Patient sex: F
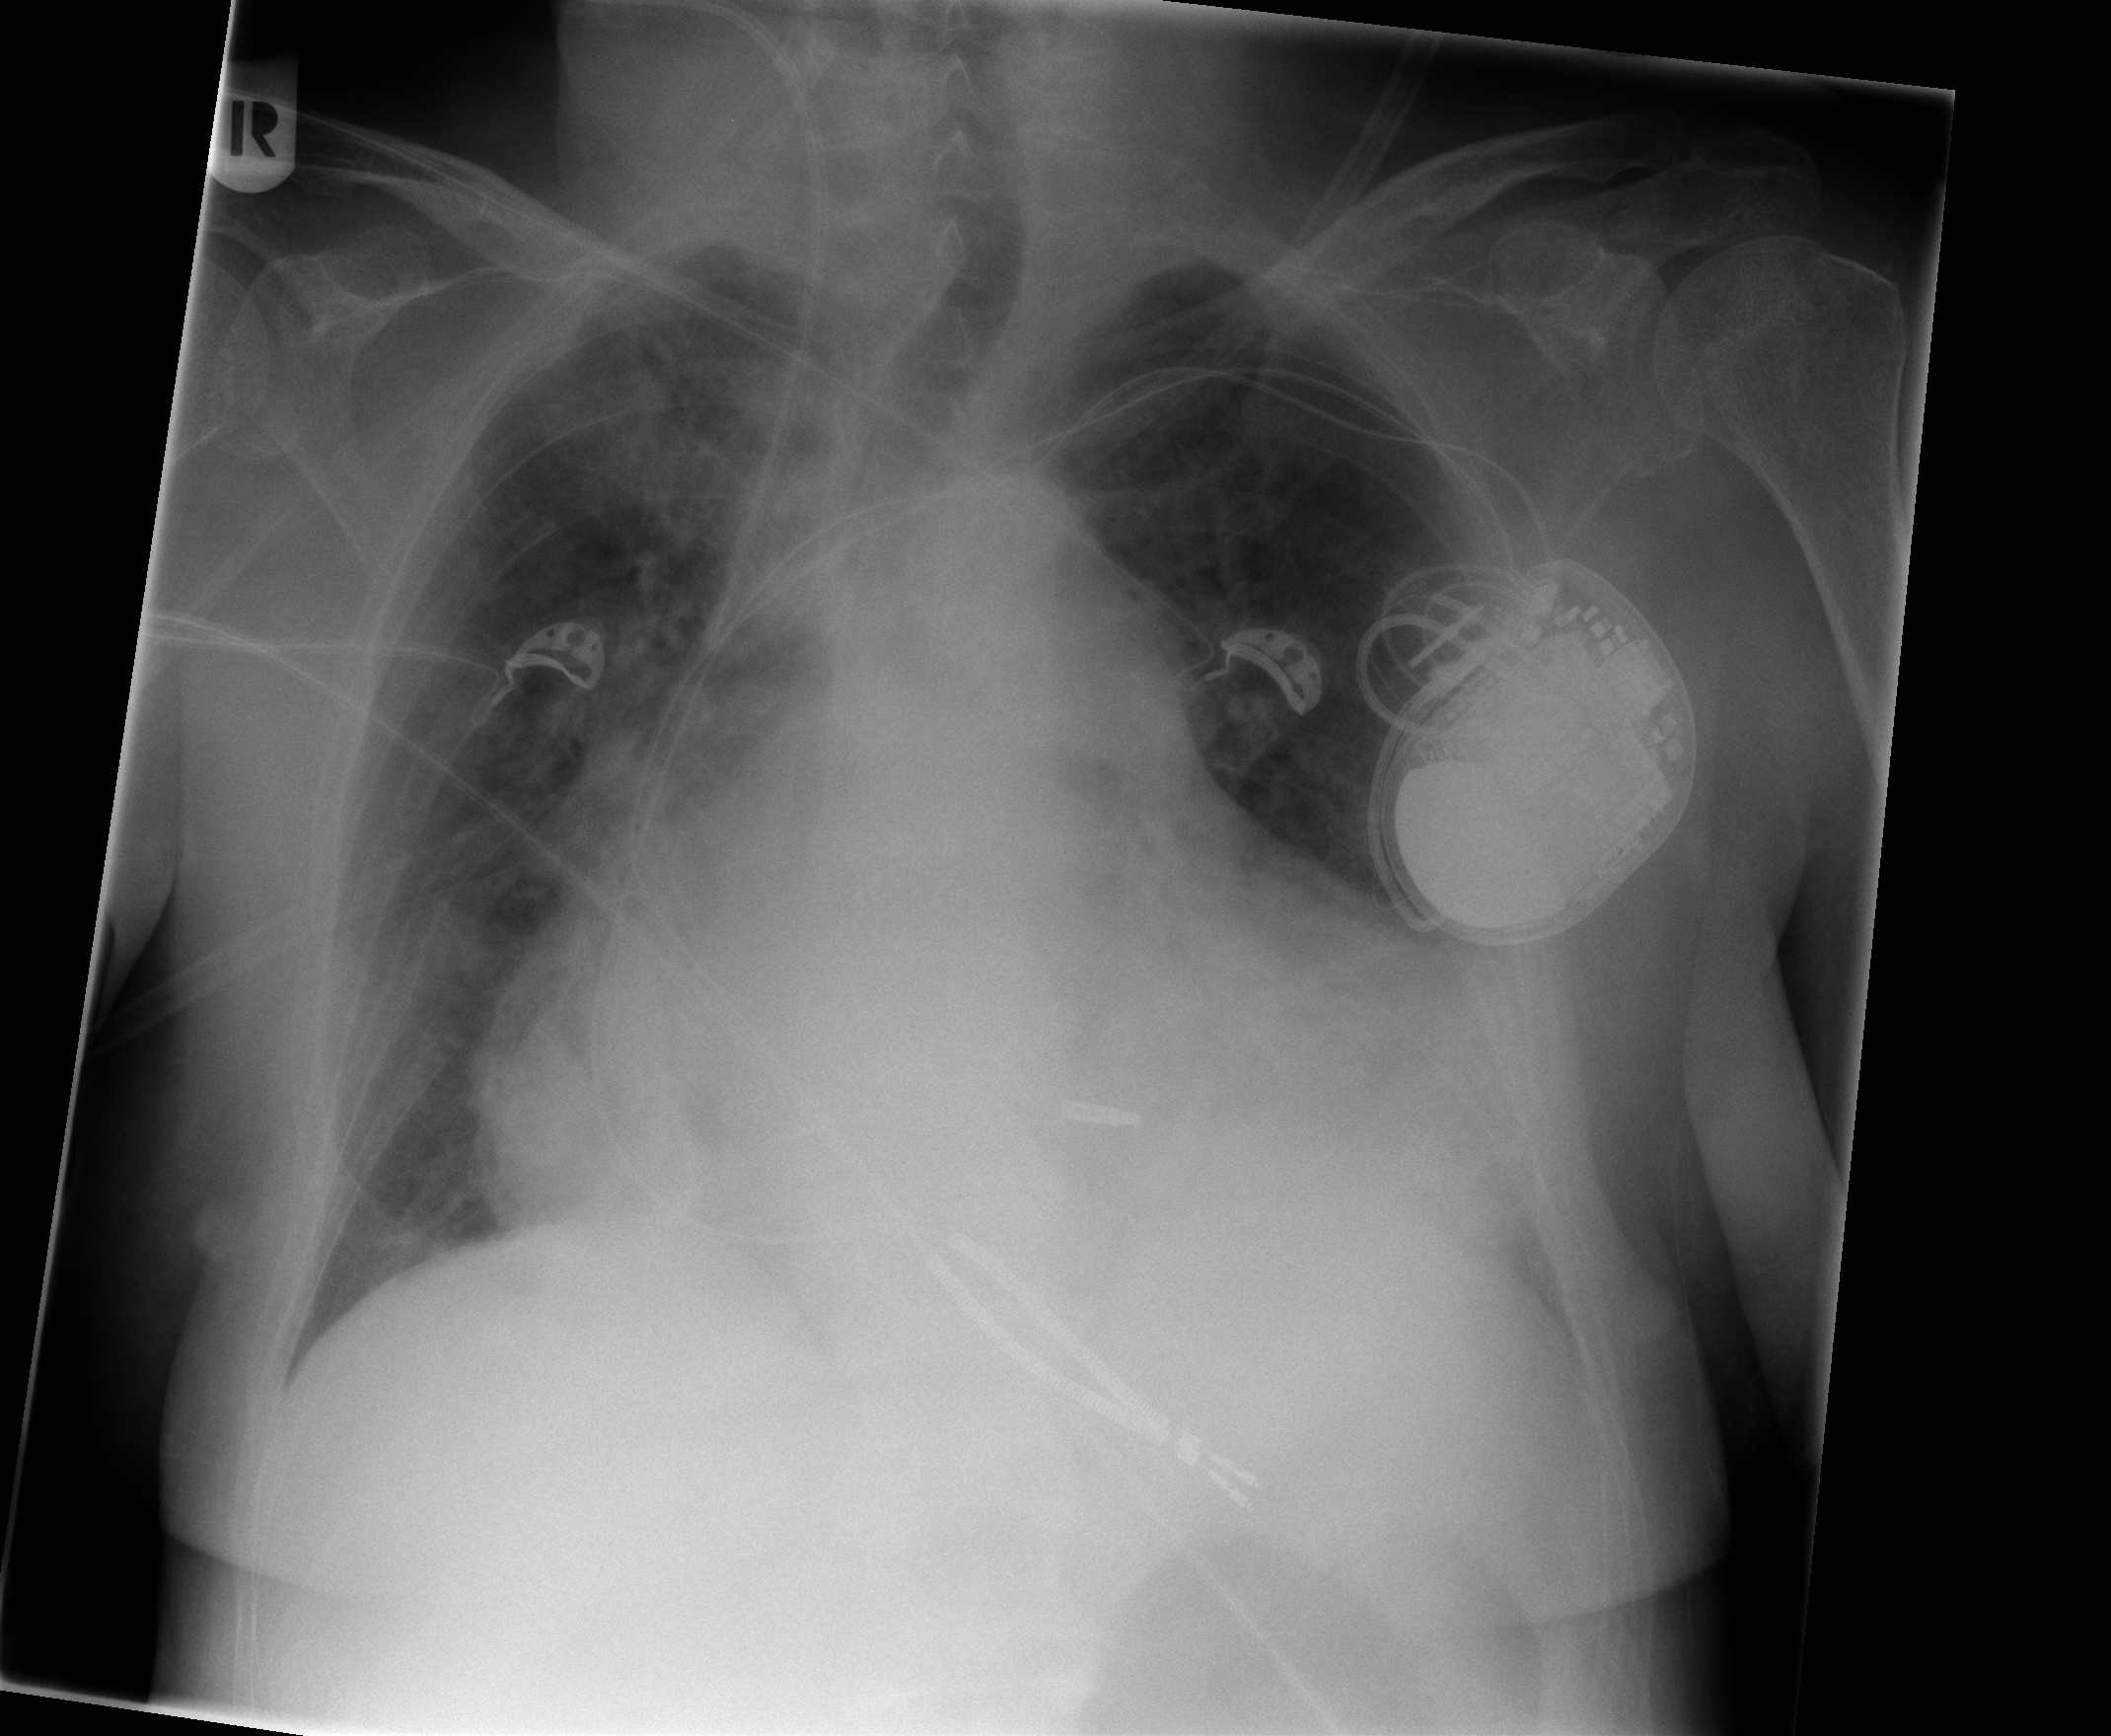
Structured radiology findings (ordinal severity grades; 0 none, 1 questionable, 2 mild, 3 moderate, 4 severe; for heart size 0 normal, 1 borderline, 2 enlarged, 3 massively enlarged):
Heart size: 3
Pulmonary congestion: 2
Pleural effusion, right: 0
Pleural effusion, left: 0
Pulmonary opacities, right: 1
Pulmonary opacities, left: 0
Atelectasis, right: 0
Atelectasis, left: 0